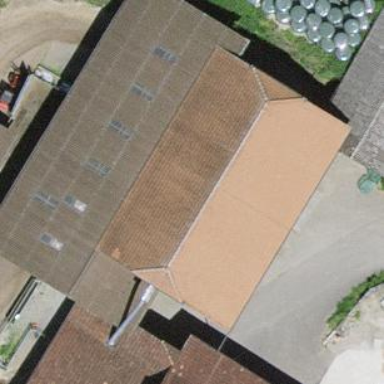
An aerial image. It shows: Farm auxiliary building.